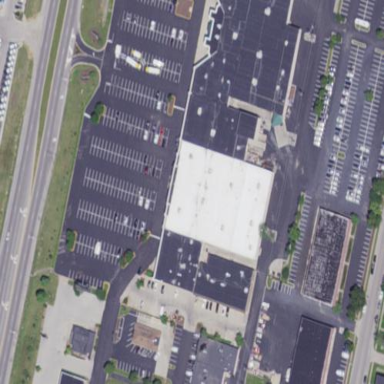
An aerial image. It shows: Retail building.